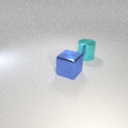
large blue metal cube to the left of large cyan metal cylinder